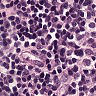
Metastatic tissue present: no